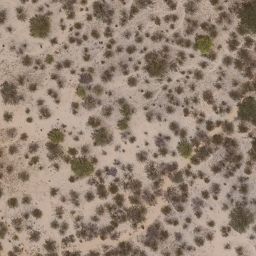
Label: chaparral